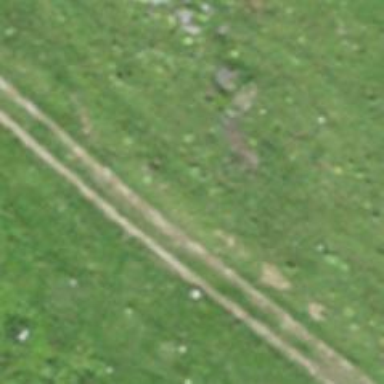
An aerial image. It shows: Unpaved track with grade 3 track type.